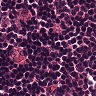
Metastatic tissue present: no